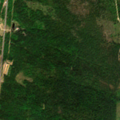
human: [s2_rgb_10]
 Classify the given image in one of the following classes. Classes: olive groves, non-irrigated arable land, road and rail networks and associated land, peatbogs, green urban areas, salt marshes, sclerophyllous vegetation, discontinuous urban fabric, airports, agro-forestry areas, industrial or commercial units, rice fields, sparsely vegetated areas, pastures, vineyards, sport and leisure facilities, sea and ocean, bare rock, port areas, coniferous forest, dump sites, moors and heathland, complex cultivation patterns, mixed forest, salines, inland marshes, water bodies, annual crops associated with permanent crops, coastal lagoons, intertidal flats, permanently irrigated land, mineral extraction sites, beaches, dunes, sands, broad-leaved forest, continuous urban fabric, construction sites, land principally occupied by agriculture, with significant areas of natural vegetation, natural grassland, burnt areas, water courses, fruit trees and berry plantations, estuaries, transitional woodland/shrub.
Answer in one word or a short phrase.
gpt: land principally occupied by agriculture, with significant areas of natural vegetation, coniferous forest, transitional woodland/shrub